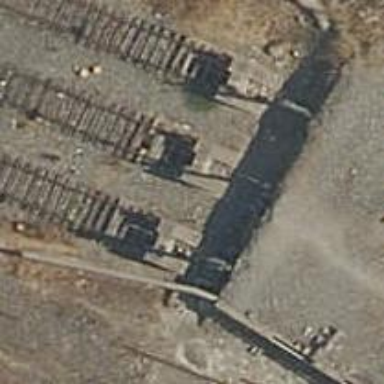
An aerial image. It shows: Railway buffer stop.